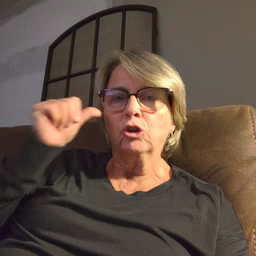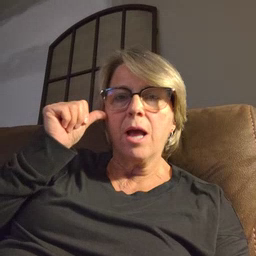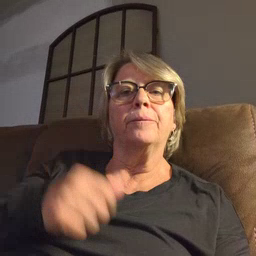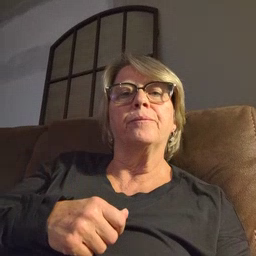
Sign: yesterday